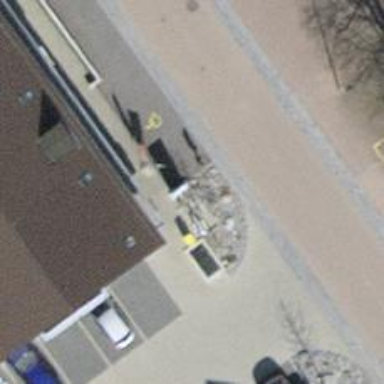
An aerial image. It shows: Bicycle parking area with wall loops for securing bikes.